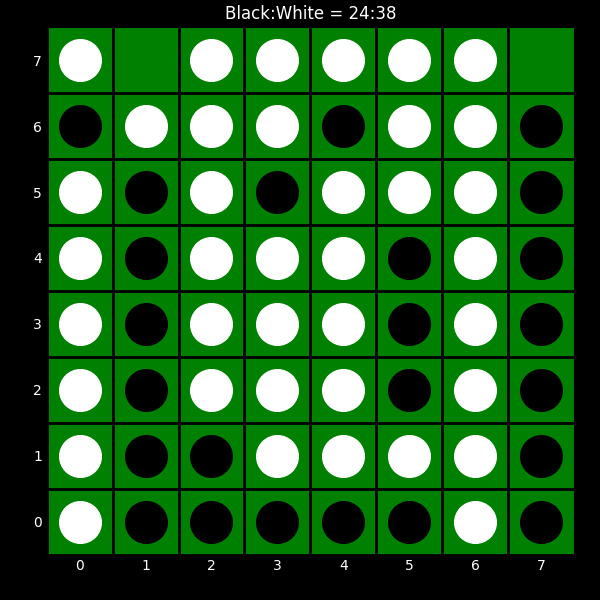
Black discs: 24
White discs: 38